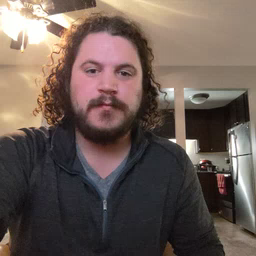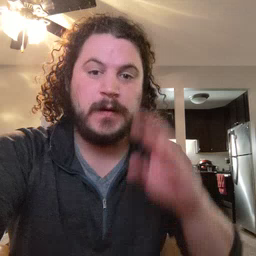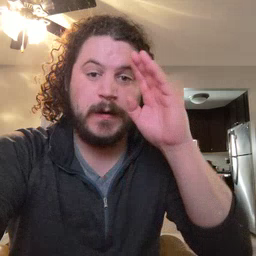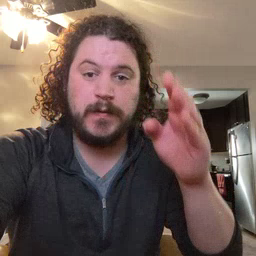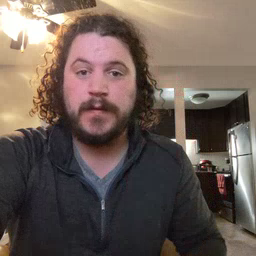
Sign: hello